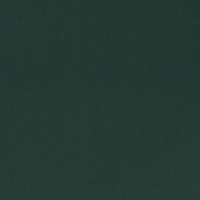
EUNIS habitat code: 14
Species observed at this site:
Clematis vitalba